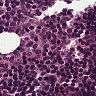
Metastatic tissue present: no